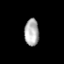
Tissue: prostate
Cell type: T cells
Senescence score: 0.6907
Nuclear area (px): 380
Mean DAPI intensity: 175.597